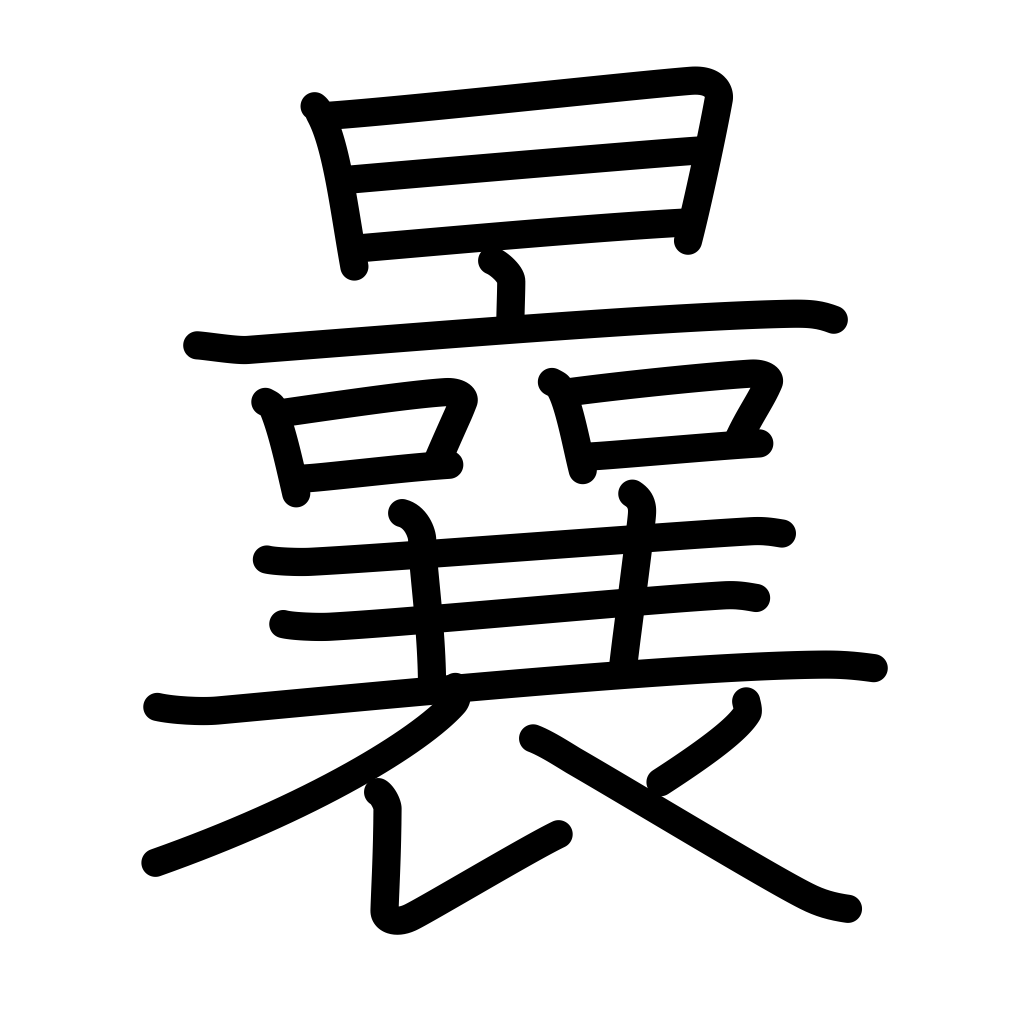
Meaning: before, preceding, earlier, former, past, previously